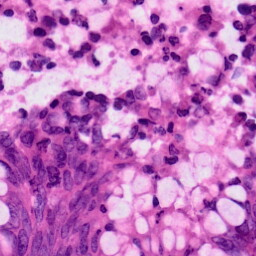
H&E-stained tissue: Colon